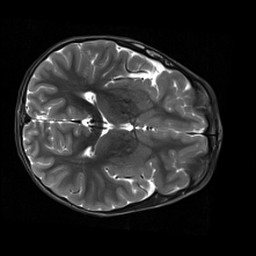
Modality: T2w
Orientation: axial
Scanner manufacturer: siemens
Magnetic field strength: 3 T
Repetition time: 9 s
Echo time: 0.115 s